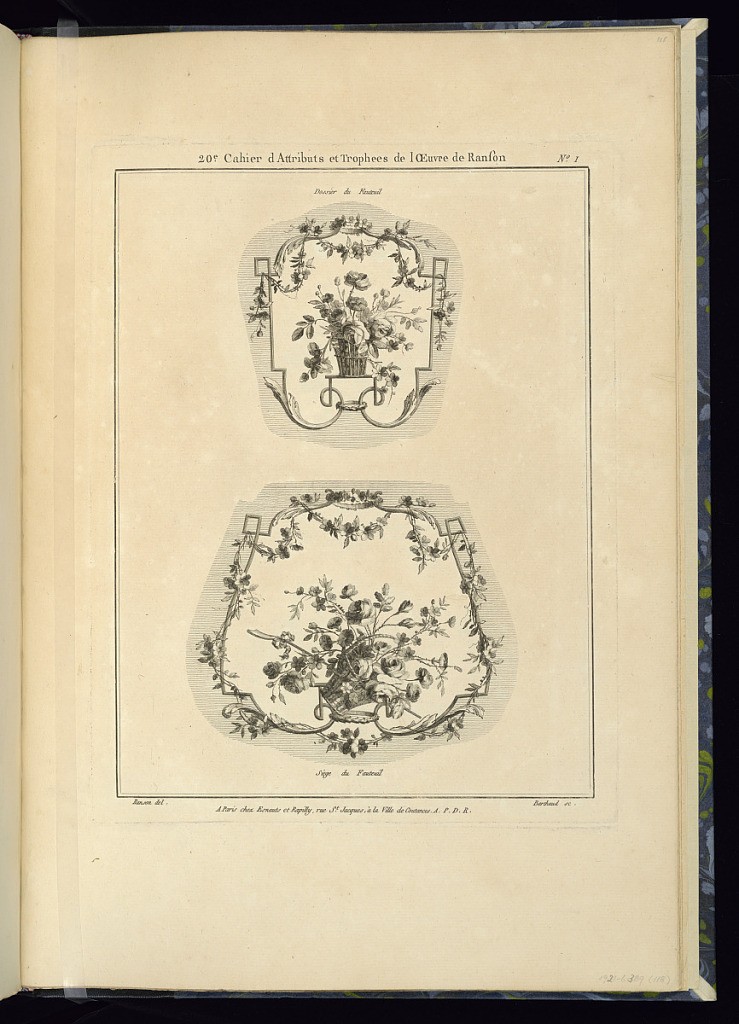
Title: Title Page
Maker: Pierre Ranson, French, 1736–1786
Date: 1778
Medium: Etching on laid paper
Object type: Print
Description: Title page and designs for upholstered armchair covers (for the back and seat) featuring floral motifs, baskets of flowers, festoons, and crowns of flowers, and scrolling acanthus leaves (rinceaux). Each design is labelled, the plate is titled, numbered, and signed.